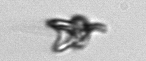
Label: Pyramimonas_longicauda